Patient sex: M
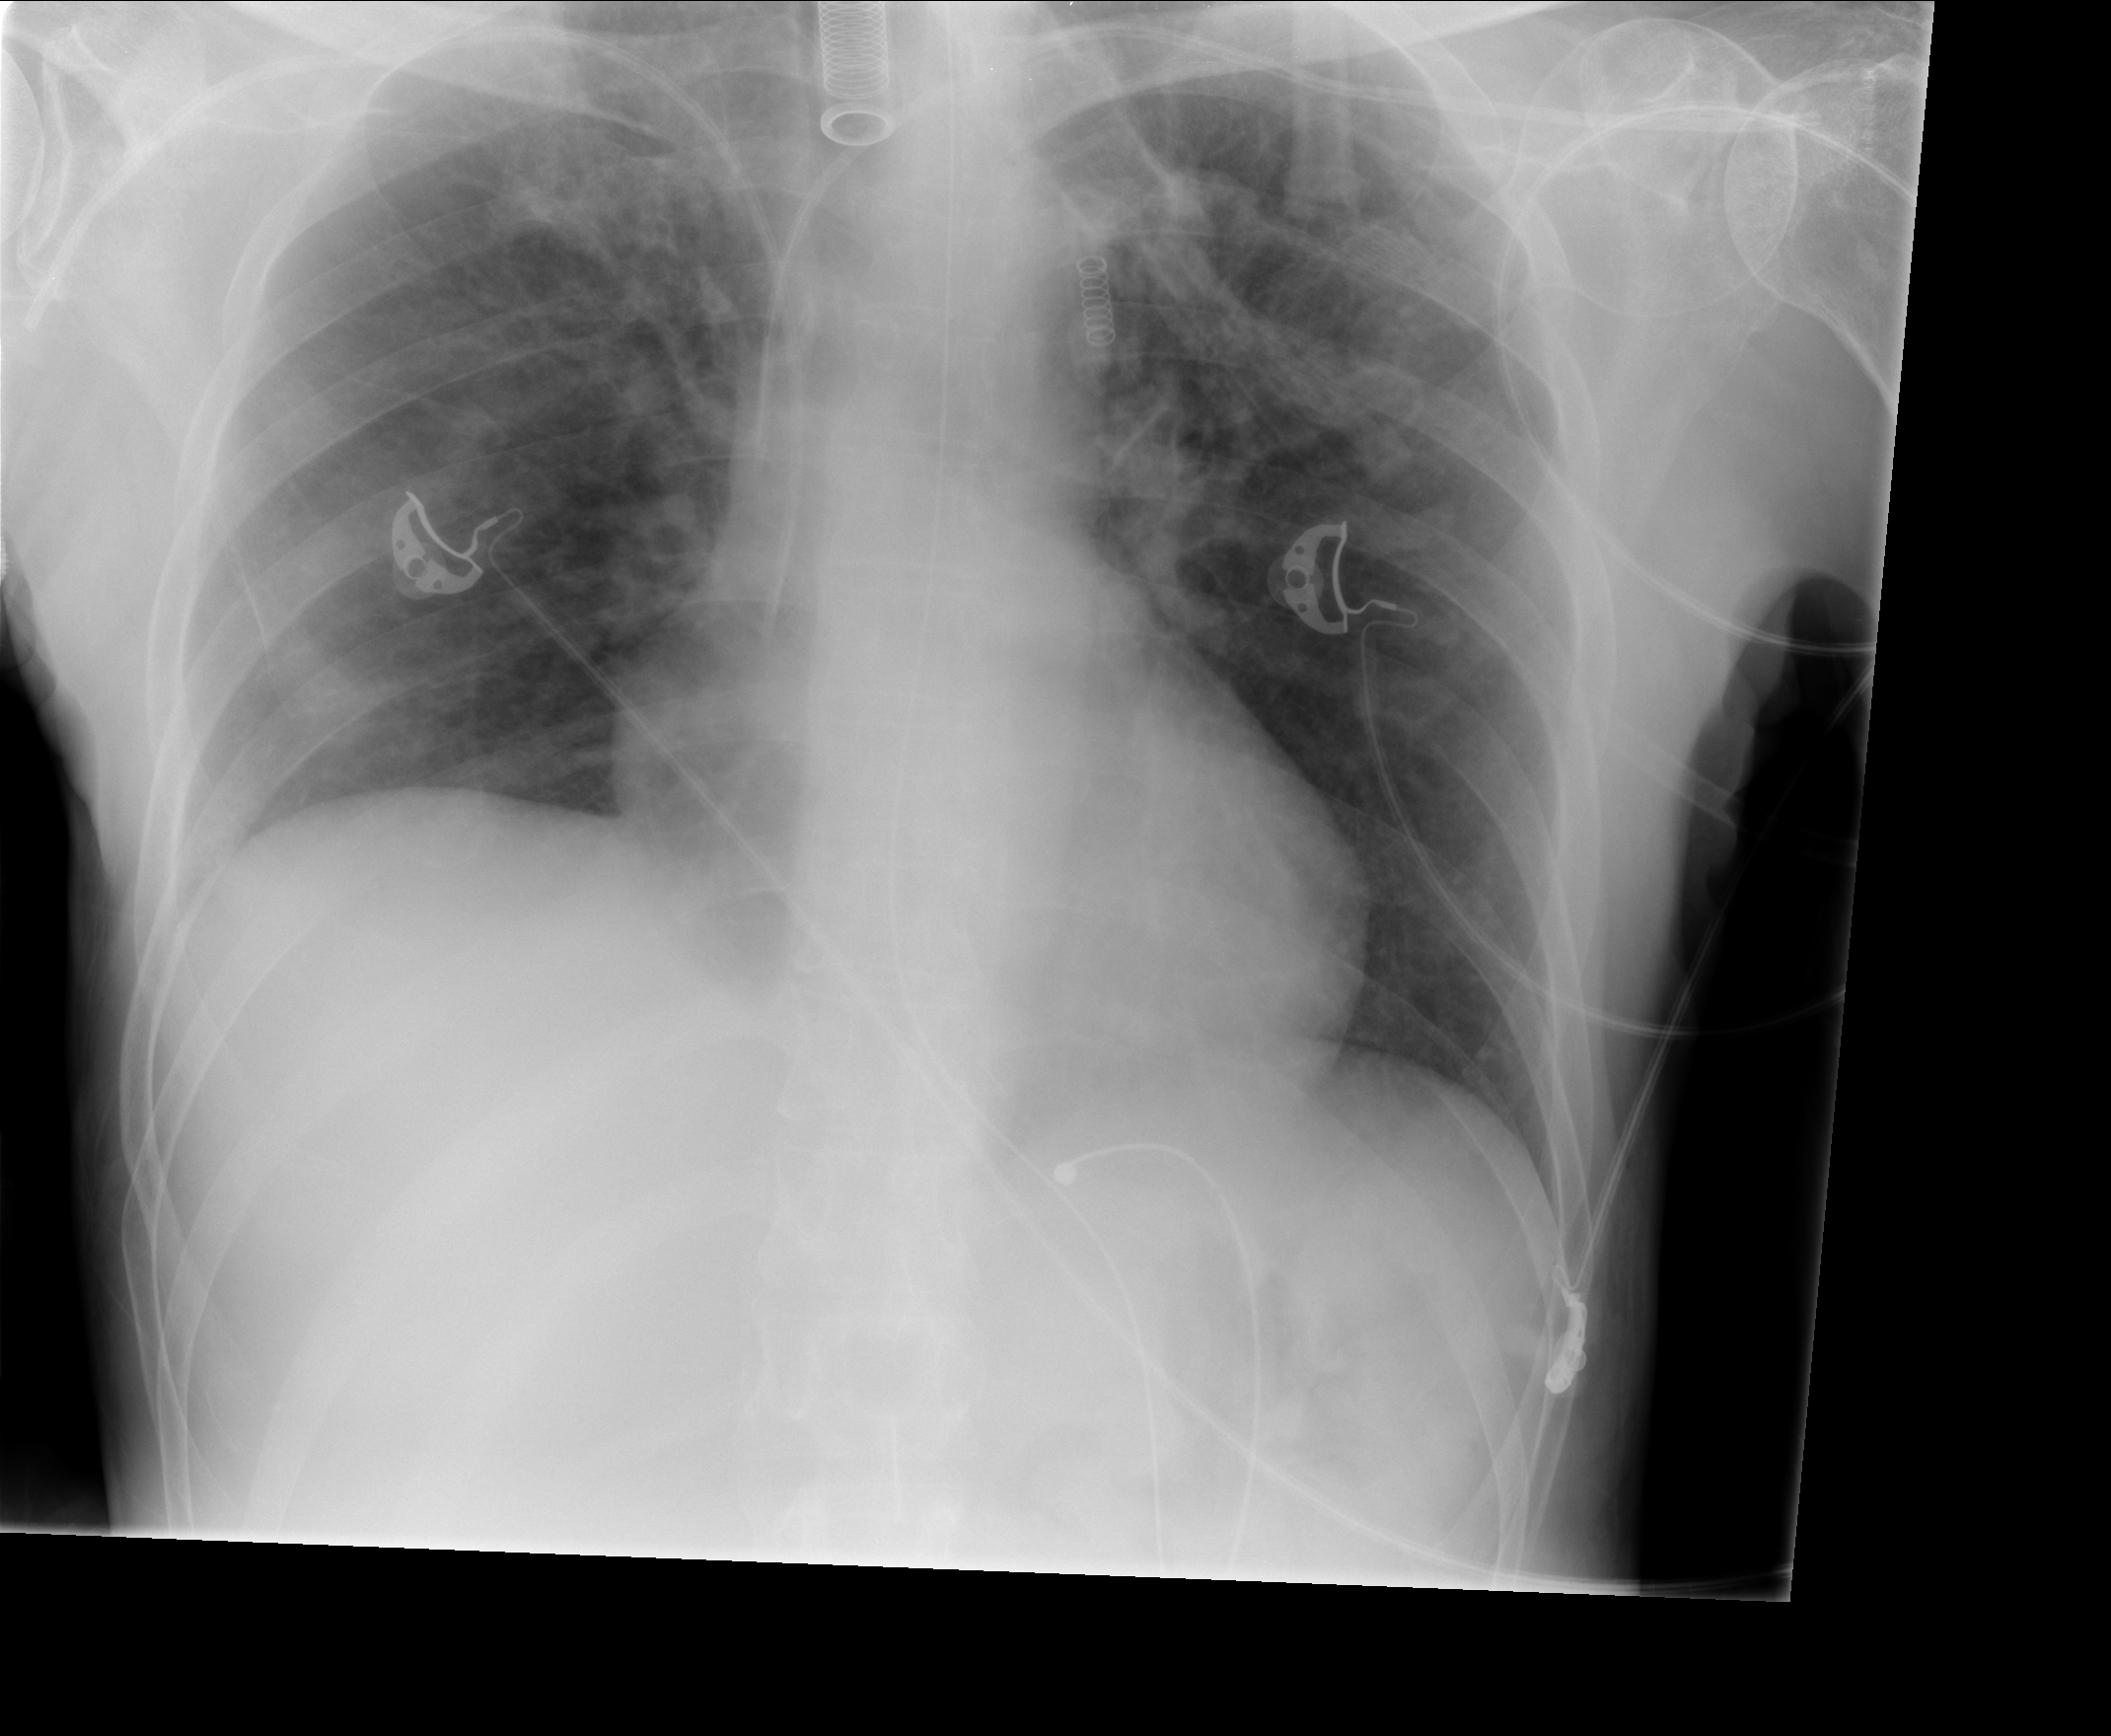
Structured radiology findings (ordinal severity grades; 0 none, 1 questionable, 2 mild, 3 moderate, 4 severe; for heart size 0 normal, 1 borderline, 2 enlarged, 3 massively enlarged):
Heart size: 0
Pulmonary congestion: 1
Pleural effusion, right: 0
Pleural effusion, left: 0
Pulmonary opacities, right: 1
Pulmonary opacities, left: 1
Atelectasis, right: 0
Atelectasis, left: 0